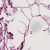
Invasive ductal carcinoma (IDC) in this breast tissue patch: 0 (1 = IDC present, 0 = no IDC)